Interaction volume radius: 5 \u00c5
Interaction volume height: 10 \u00c5
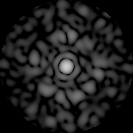
Disorder parameter: 0.8637